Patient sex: F
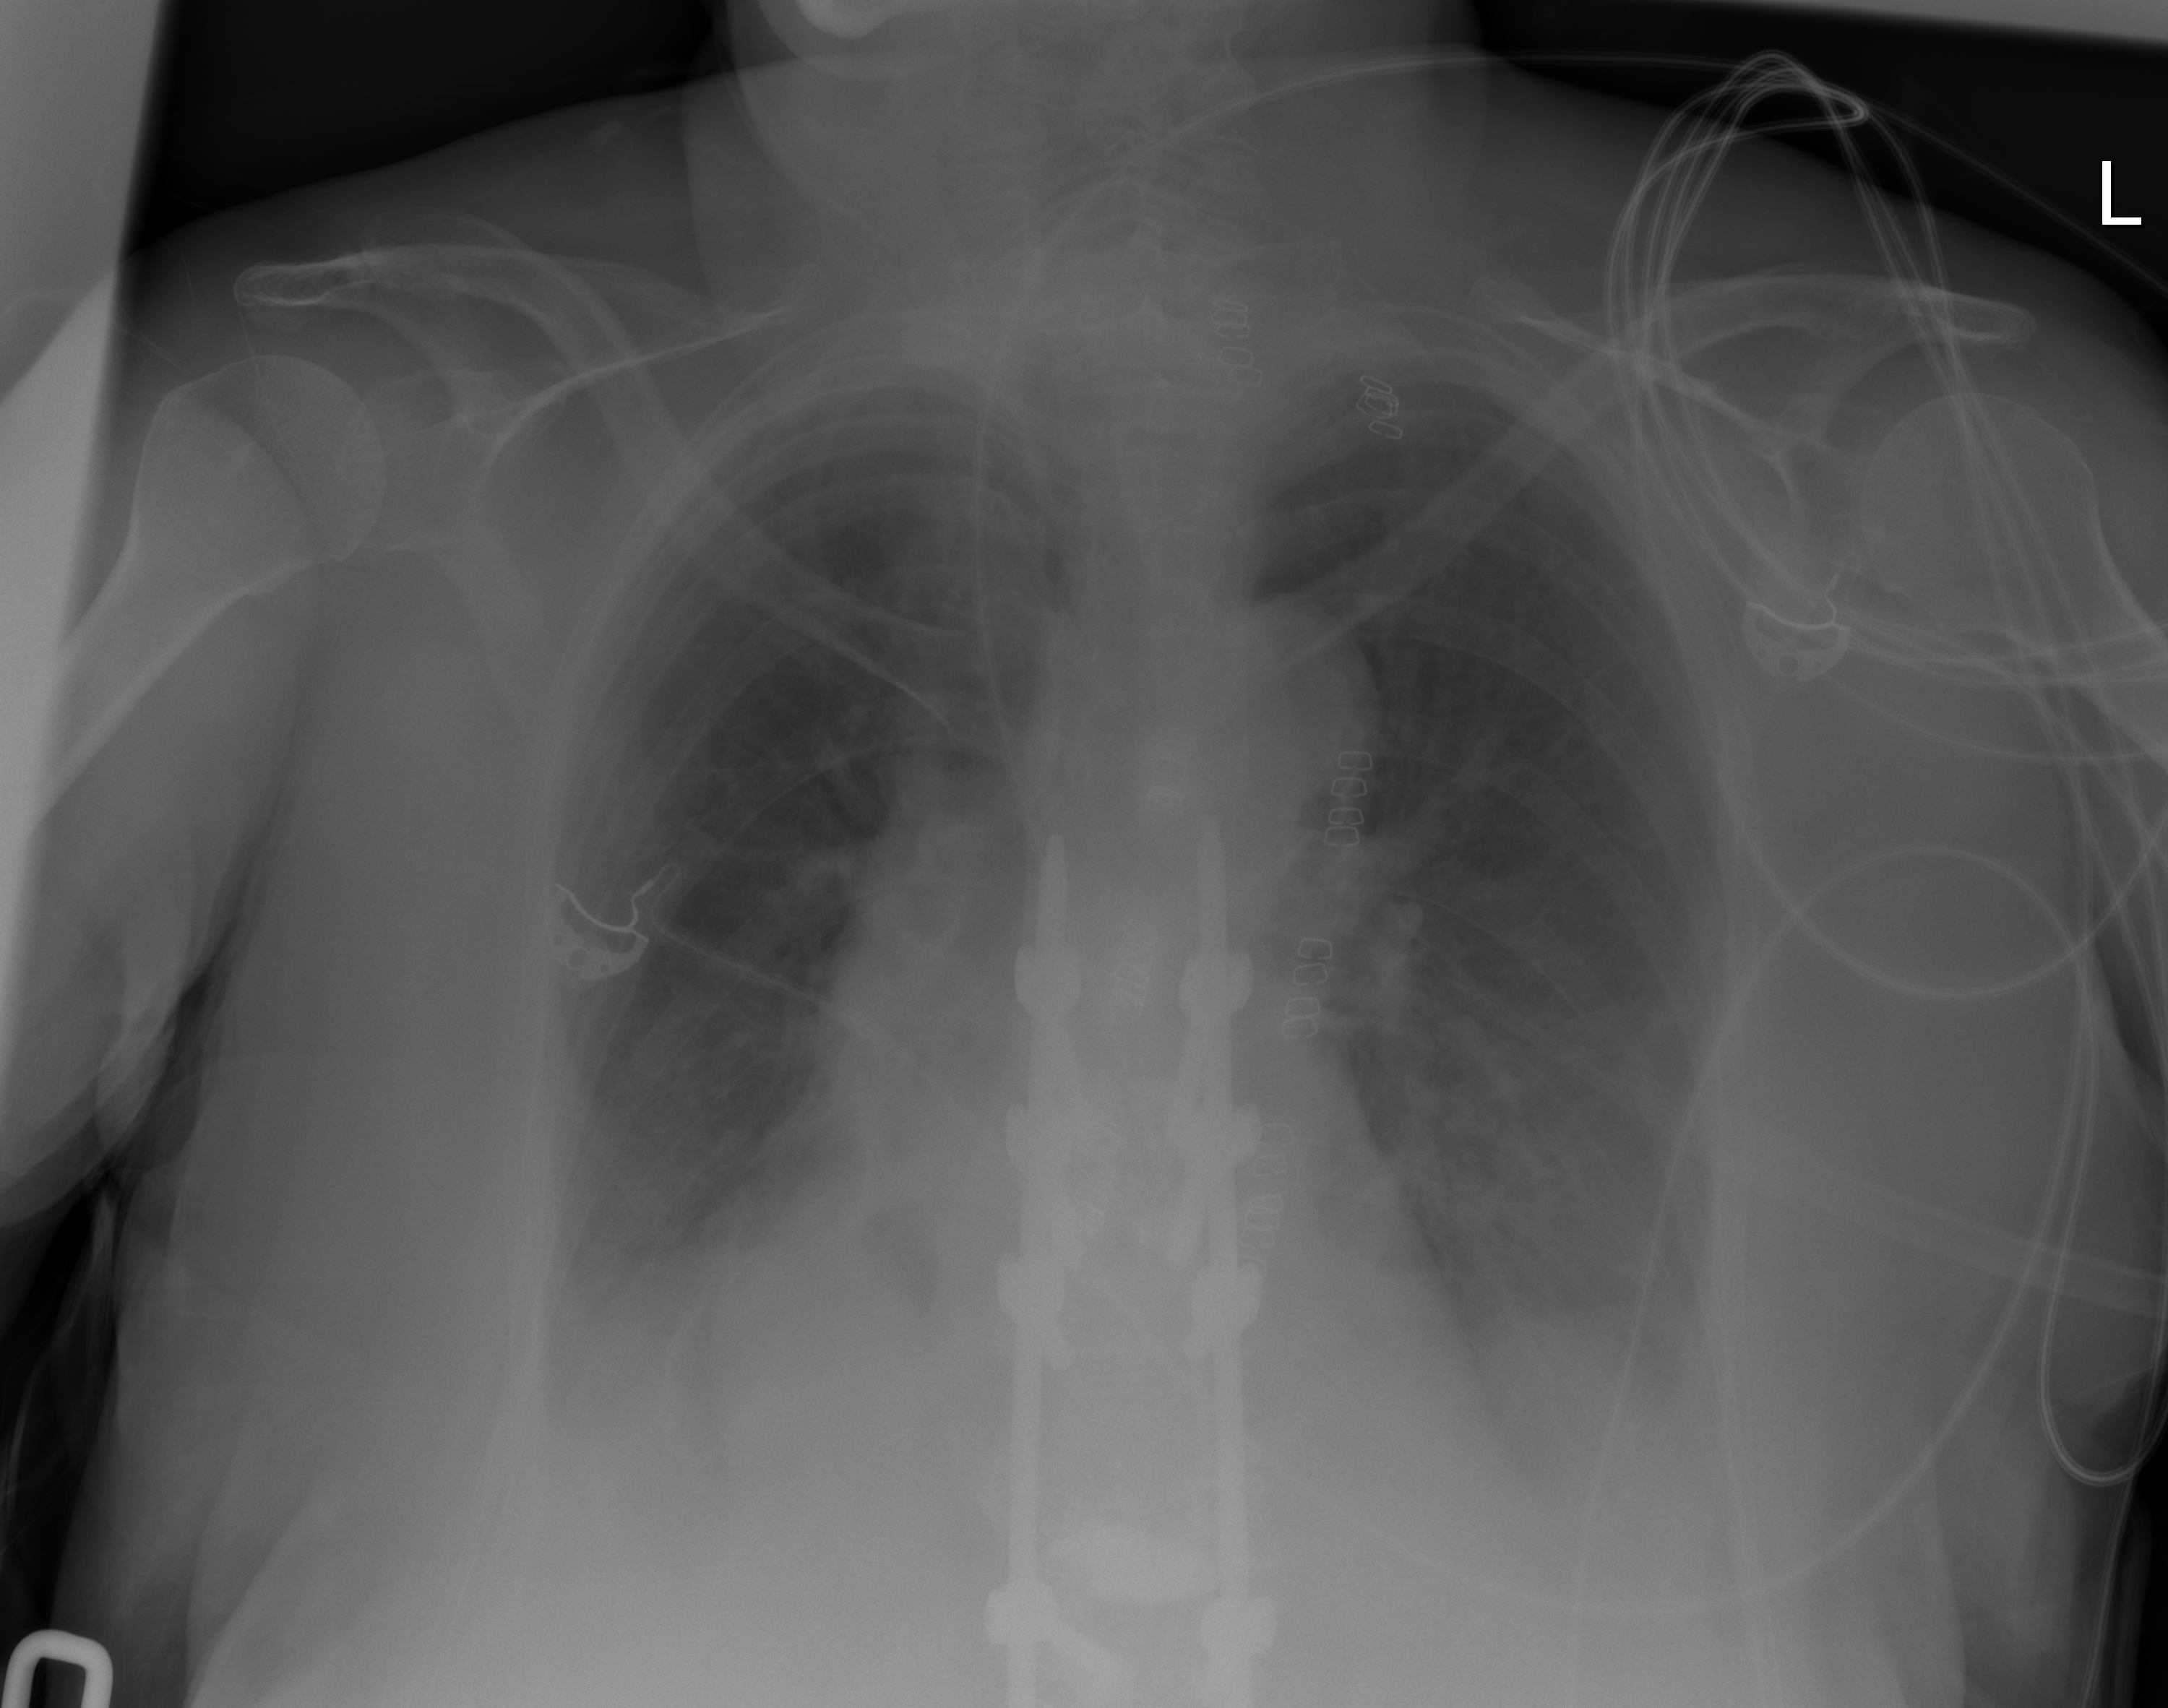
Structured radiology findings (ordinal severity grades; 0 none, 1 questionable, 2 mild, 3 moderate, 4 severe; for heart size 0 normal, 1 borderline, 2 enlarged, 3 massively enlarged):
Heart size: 2
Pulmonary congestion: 2
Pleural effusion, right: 3
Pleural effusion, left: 3
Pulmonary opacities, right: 3
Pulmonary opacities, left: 3
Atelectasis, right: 3
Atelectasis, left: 2